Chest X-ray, PA view. Patient: 25 years old, sex F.
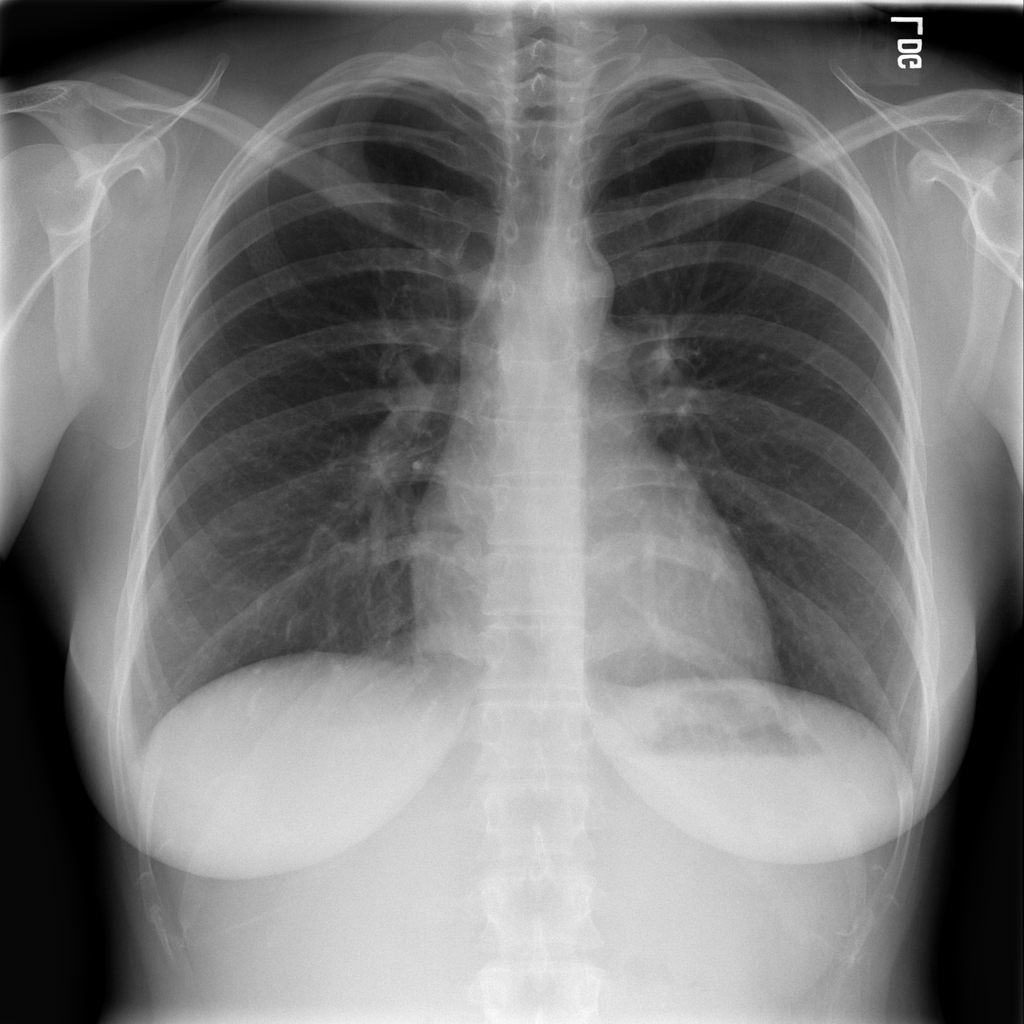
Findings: No Finding